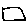
Label: square